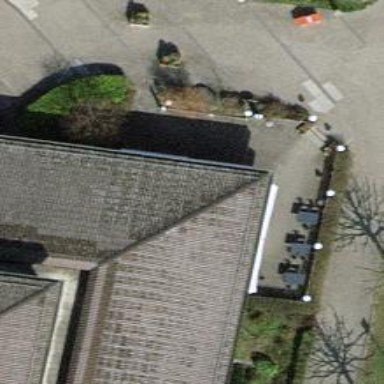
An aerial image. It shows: Restaurant.